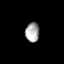
Tissue: prostate
Cell type: Epithelial cells
Senescence score: 0.687
Nuclear area (px): 267
Mean DAPI intensity: 166.401